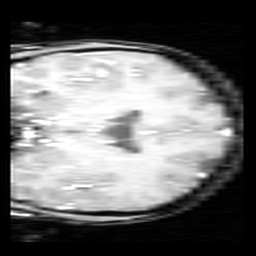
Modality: inplaneT1
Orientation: coronal
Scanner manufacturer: ge
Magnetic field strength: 3 T
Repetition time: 0.2 s
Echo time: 0.0036 s